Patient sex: M
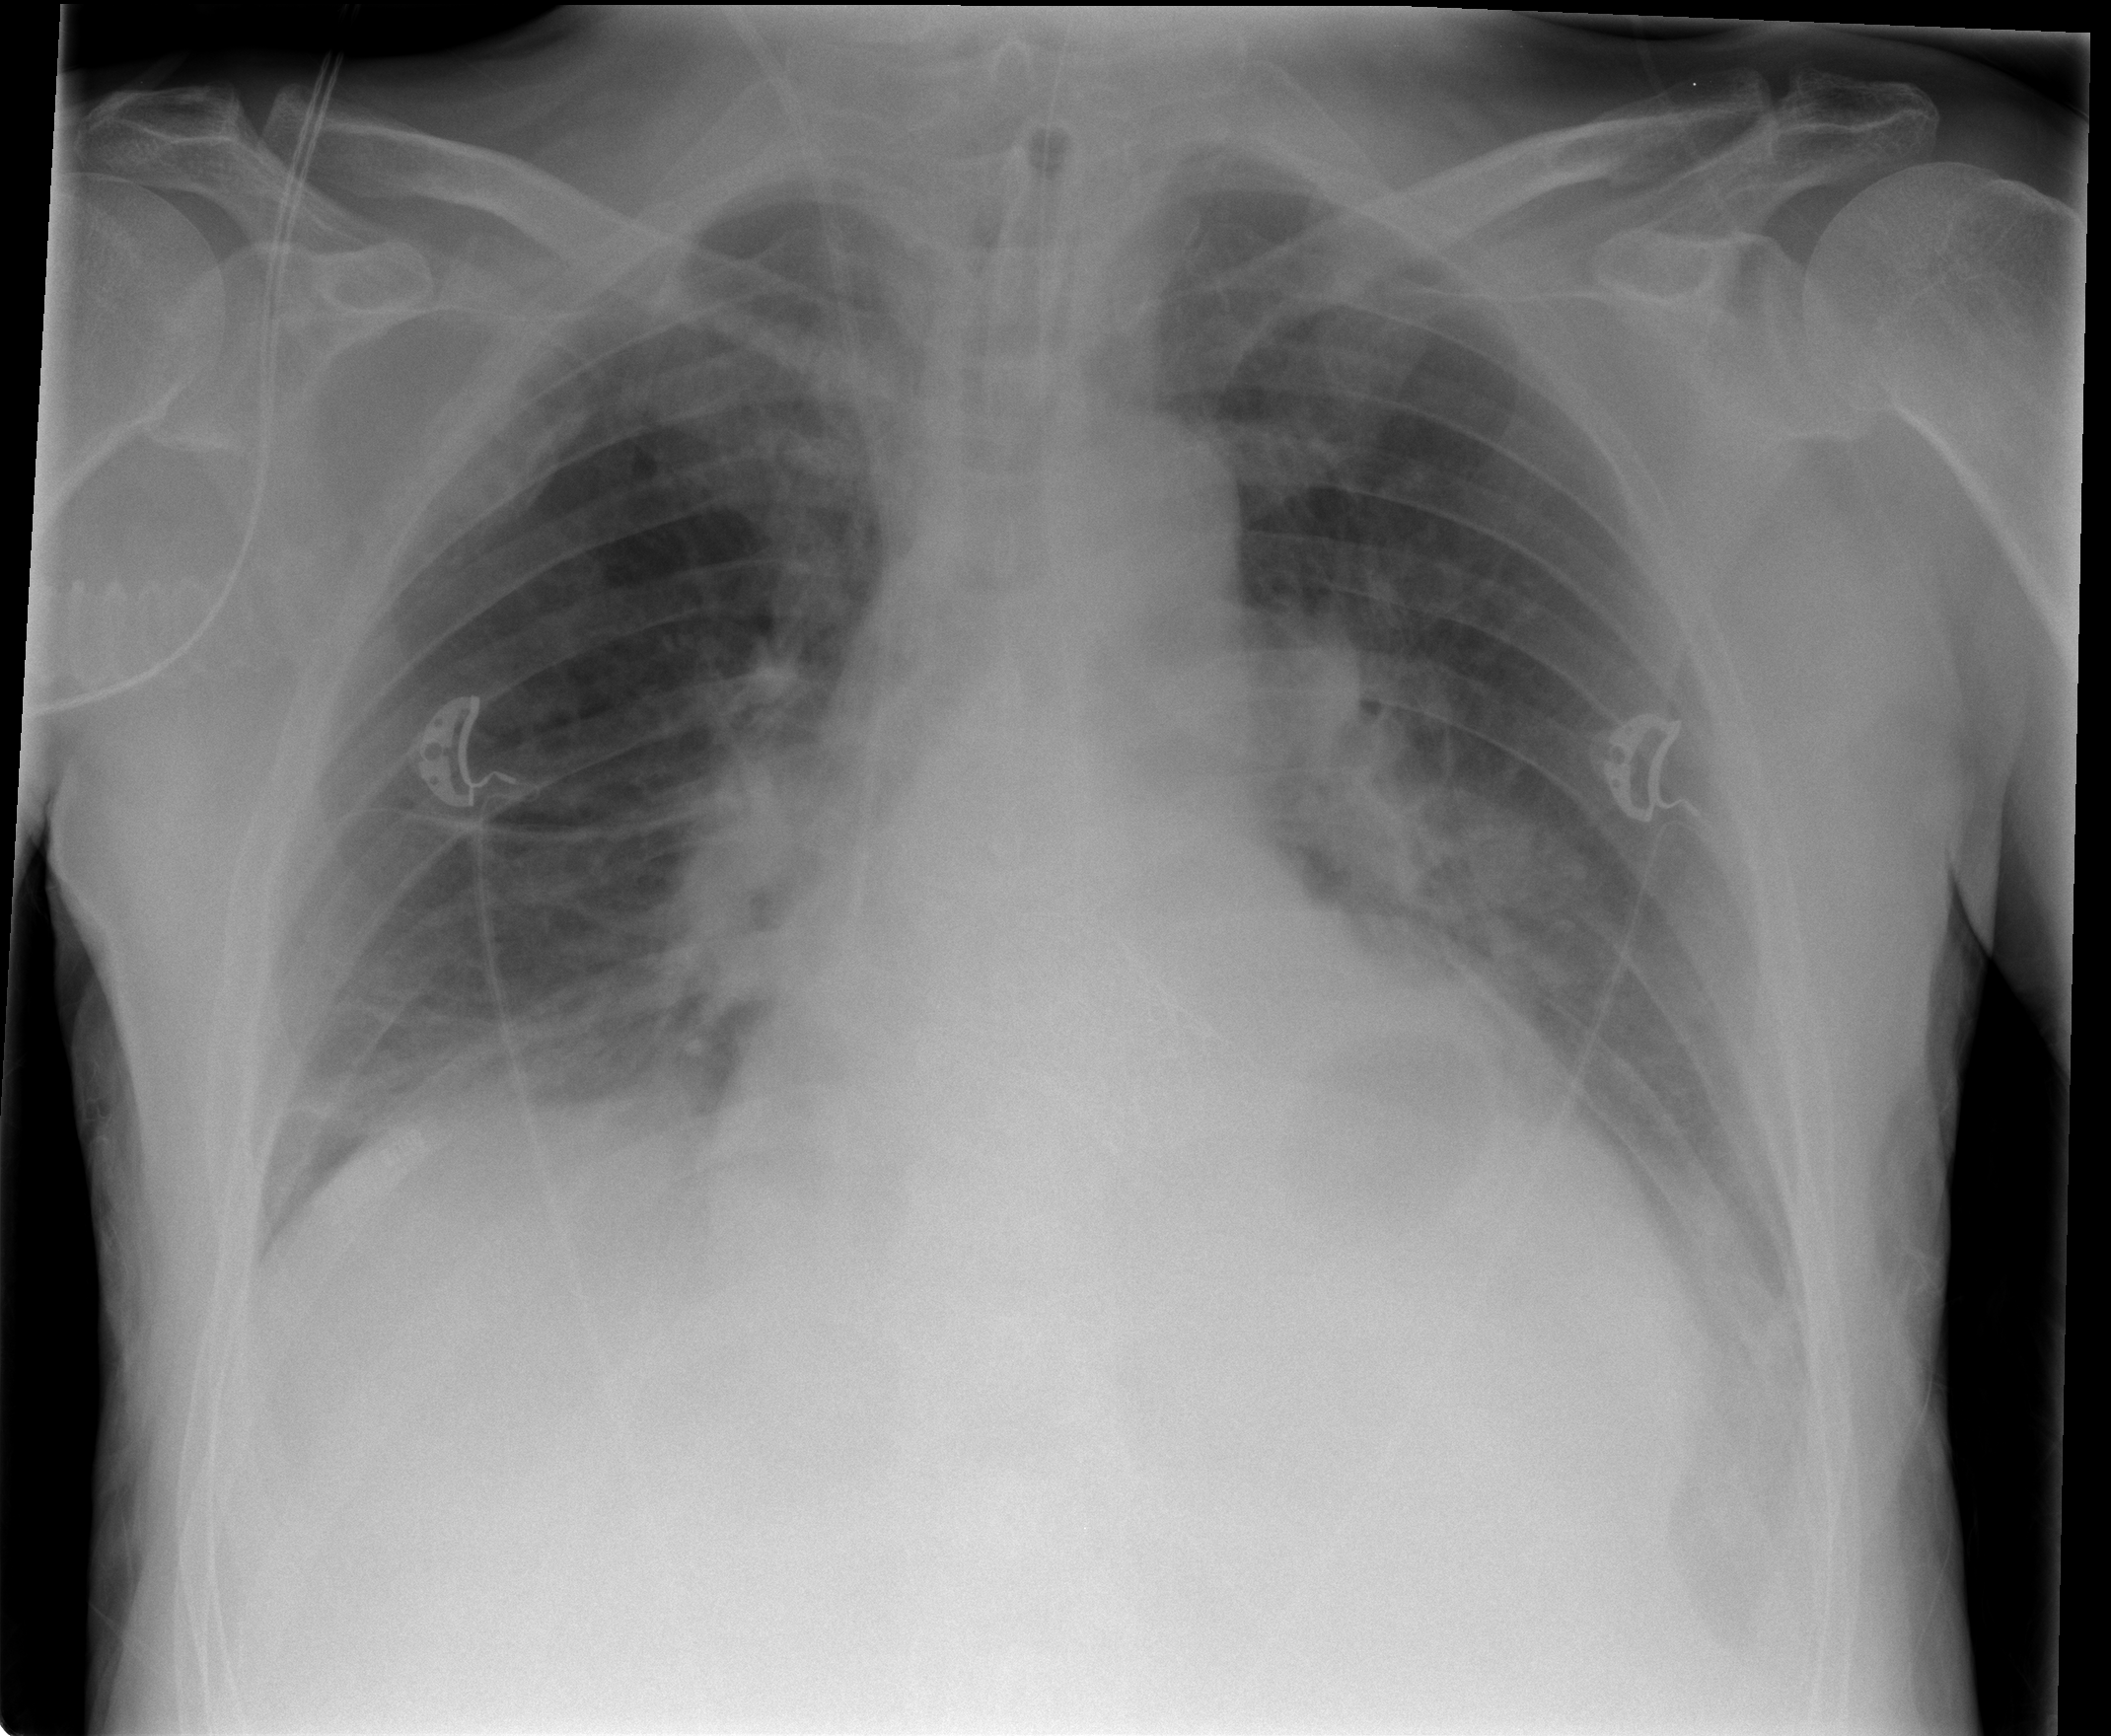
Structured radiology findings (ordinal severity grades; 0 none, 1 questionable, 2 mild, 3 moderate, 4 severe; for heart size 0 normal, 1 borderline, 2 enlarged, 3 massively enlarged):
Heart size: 2
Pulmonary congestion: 0
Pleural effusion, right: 0
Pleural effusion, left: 1
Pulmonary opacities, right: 0
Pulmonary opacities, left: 0
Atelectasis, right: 1
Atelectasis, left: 0